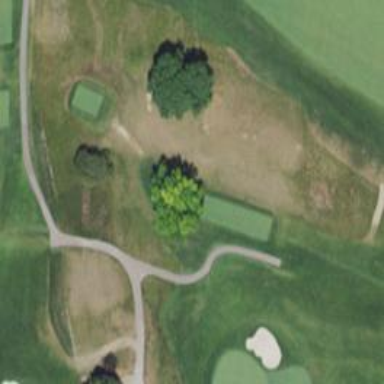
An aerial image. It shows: Serene golf path.